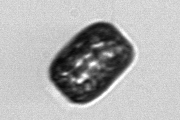
Label: Thalassiosira